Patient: sex F, age 39
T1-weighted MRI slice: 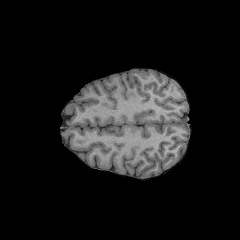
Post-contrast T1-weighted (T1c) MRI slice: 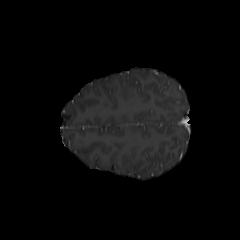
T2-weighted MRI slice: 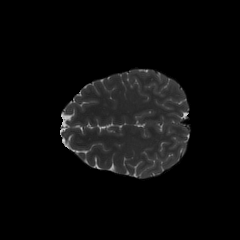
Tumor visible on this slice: no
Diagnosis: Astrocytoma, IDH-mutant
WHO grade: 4